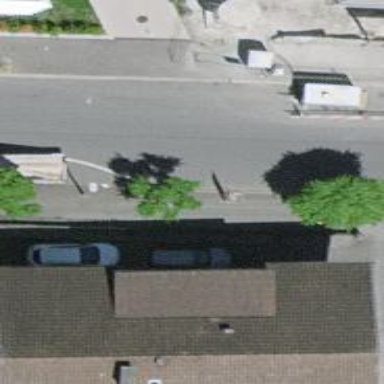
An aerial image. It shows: Street tree with broadleaved leaves.